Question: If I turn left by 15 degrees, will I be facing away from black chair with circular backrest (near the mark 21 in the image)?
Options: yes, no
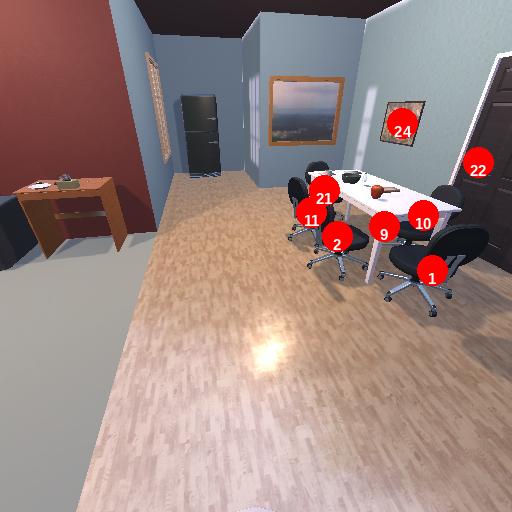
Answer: yes